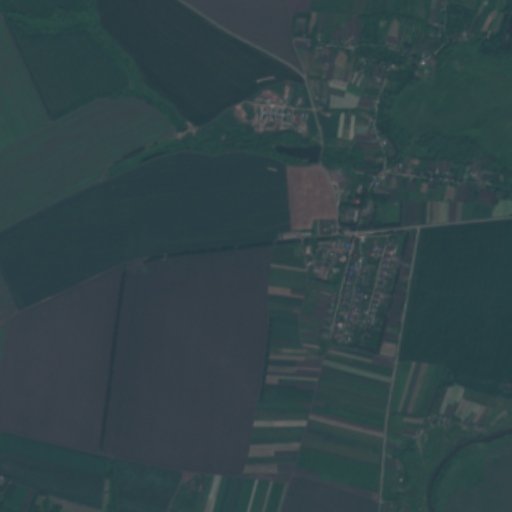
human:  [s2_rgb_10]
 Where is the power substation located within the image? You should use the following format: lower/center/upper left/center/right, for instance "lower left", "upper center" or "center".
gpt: The power substation is located in the center of the image.
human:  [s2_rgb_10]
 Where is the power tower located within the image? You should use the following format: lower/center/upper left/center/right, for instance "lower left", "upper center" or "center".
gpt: The power tower is located in the center of the image.
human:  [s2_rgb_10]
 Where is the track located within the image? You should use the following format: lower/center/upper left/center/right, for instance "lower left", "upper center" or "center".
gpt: There is no track in the image.